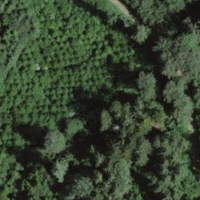
EUNIS habitat code: 44
Species observed at this site:
Prunus padus